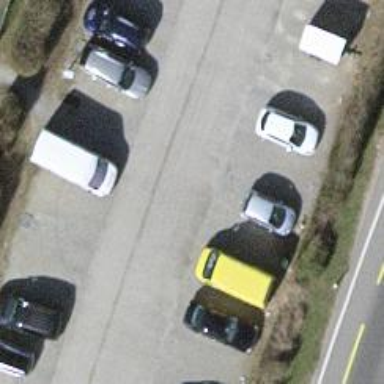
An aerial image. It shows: Paved parking aisle designated as service road.